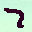
Label: 7